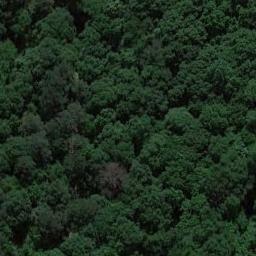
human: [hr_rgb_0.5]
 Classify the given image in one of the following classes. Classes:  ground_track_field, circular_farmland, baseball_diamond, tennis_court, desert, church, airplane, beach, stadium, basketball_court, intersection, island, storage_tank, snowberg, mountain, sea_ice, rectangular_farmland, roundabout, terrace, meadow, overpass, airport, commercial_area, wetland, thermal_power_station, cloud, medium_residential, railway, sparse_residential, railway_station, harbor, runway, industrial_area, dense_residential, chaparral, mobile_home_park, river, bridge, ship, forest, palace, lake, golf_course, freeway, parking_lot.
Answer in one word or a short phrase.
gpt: forest